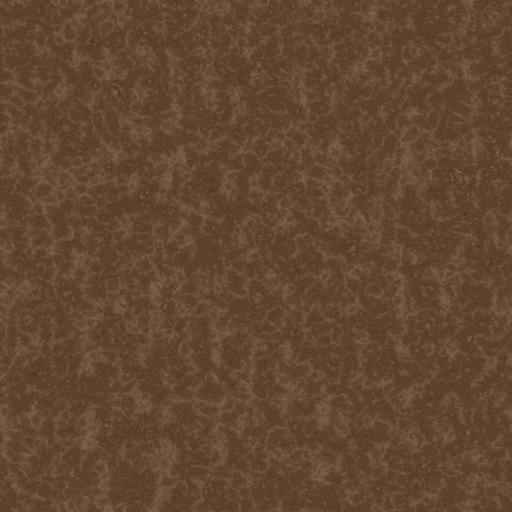
Tags: brown cloth leather smooth